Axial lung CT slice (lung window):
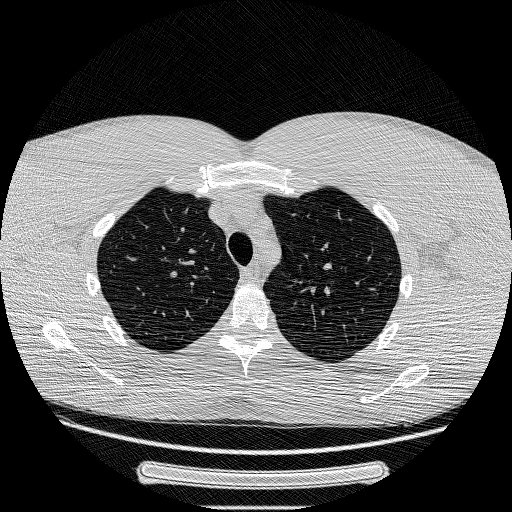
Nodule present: no